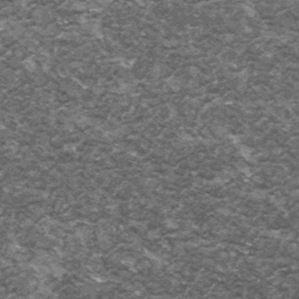
Label: frost